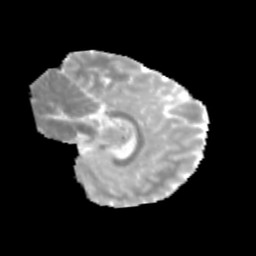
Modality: MD
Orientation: sagittal
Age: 11
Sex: female
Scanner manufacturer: siemens
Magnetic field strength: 3 T
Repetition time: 3.8 s
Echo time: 0.07 s